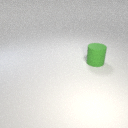
large green rubber cylinder